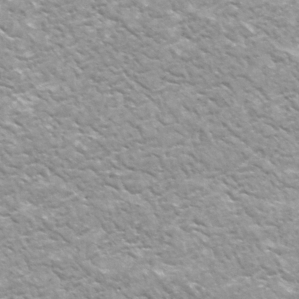
Label: frost